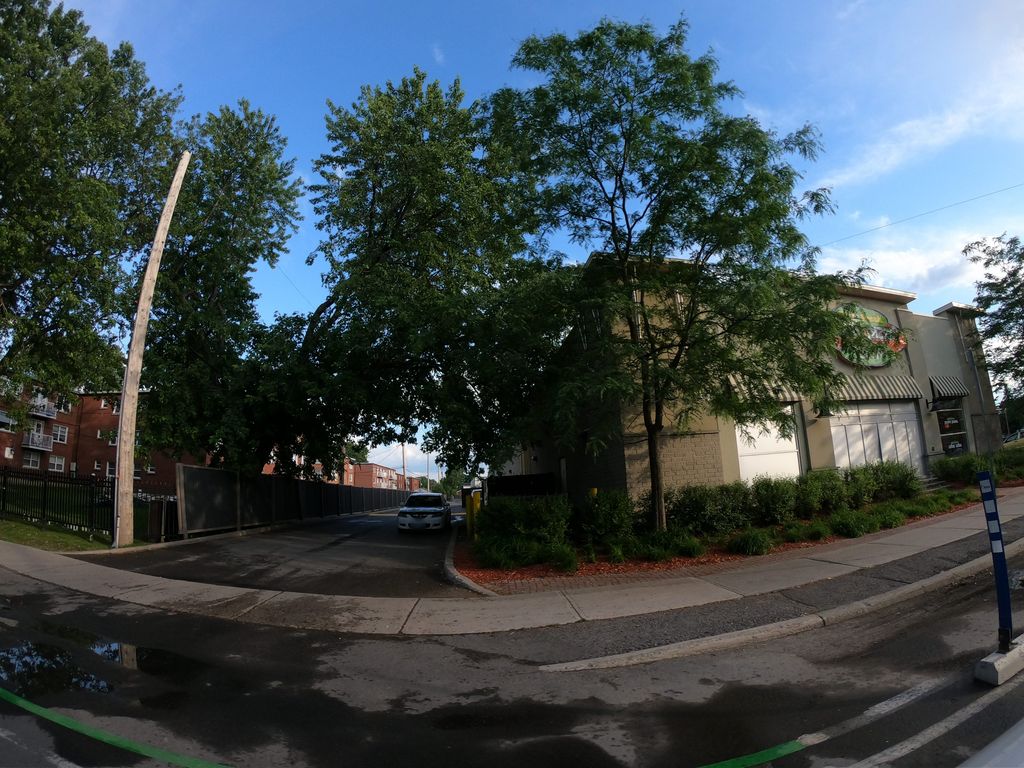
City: ottawa-gatineau